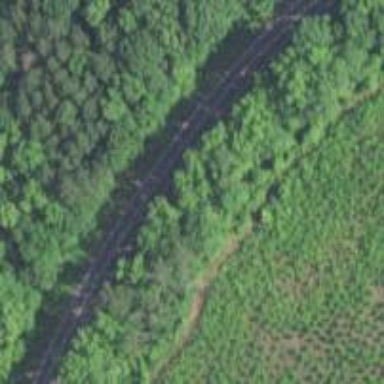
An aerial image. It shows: Asphalt road designated as trunk highway.